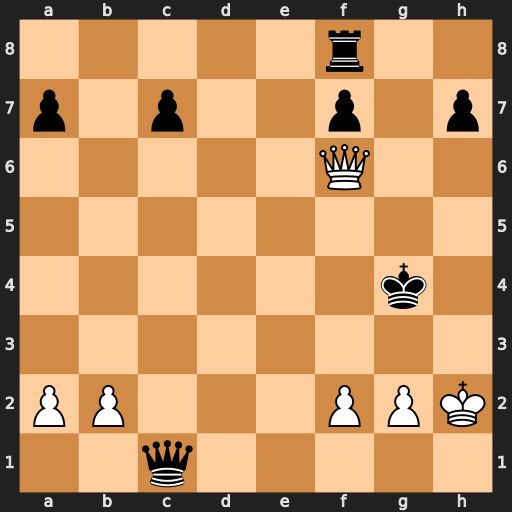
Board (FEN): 5r2/p1p2p1p/5Q2/8/6k1/8/PP3PPK/2q5
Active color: w
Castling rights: -
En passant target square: -
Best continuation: f3+ Kh5 g4#